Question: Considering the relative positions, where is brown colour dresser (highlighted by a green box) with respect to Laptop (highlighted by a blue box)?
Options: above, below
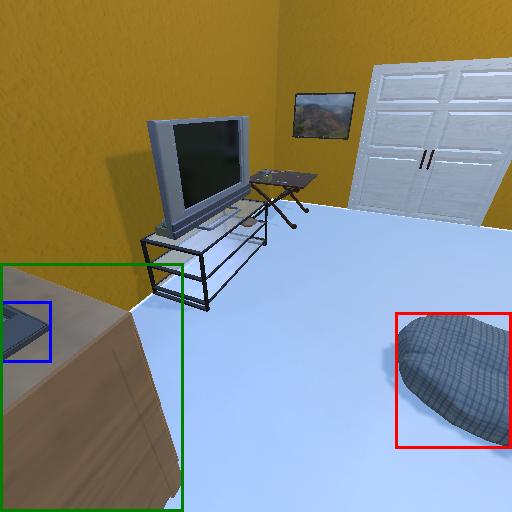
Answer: above